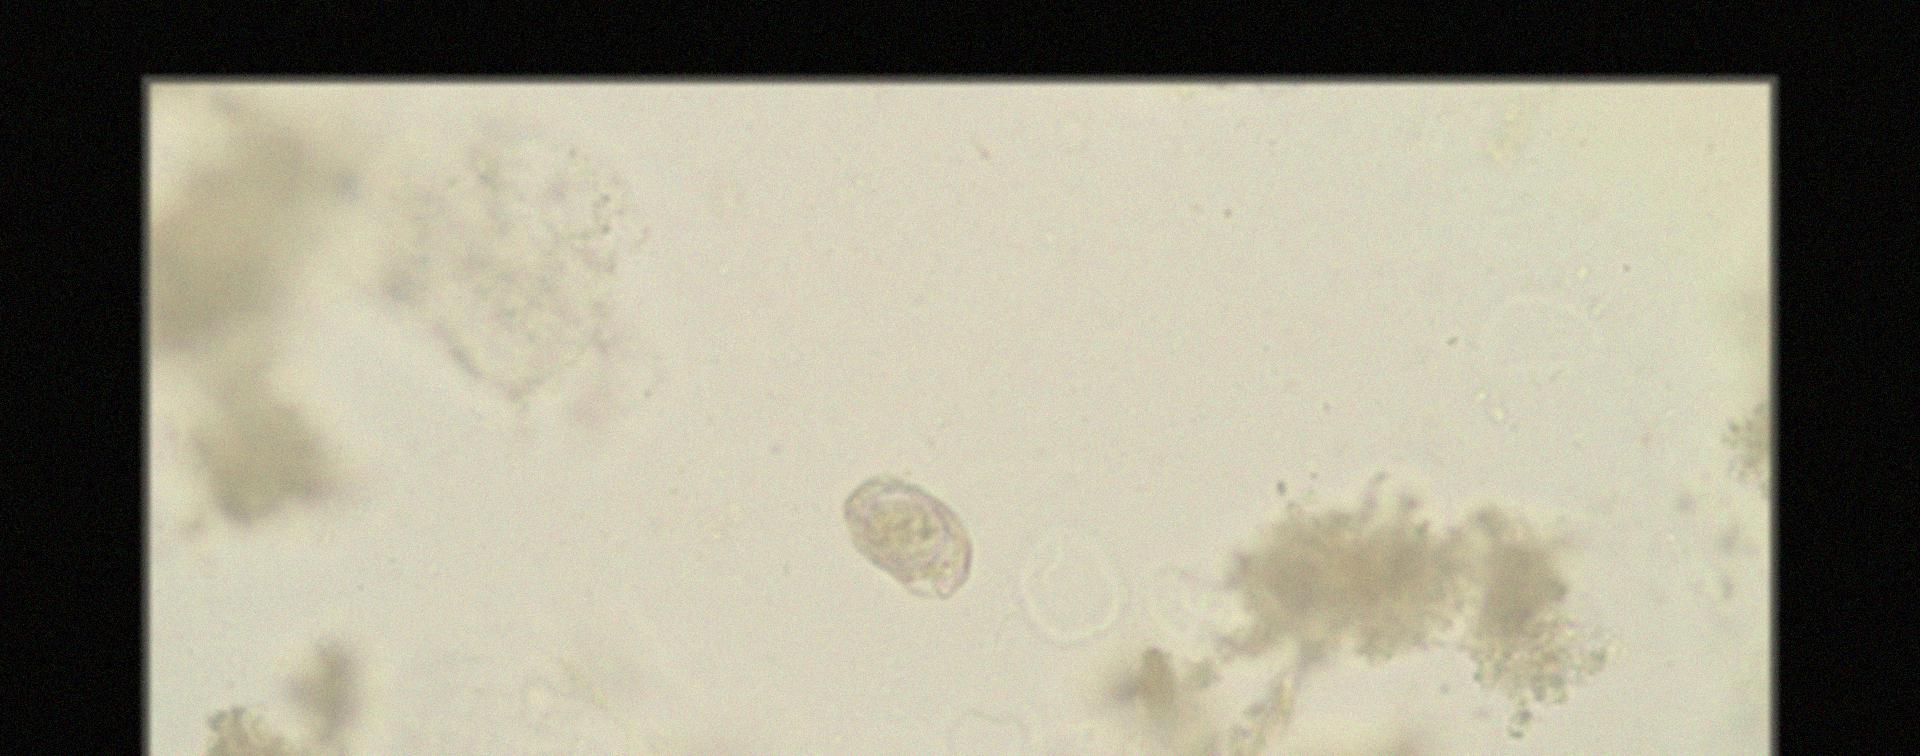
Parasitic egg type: Hymenolepis nana